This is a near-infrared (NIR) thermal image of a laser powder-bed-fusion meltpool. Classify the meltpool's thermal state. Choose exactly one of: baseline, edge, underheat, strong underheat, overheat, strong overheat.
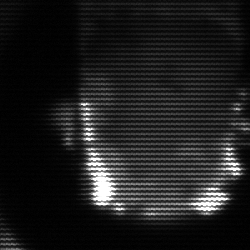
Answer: baseline